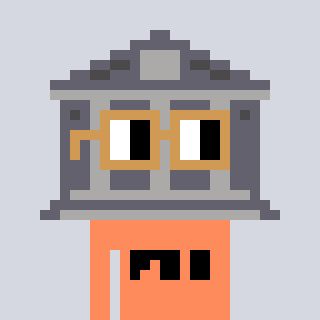
a pixel art character with square brown glasses, a bank-shaped head and a peachy-colored body on a cool background